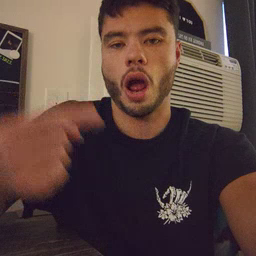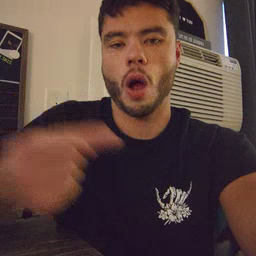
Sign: owie